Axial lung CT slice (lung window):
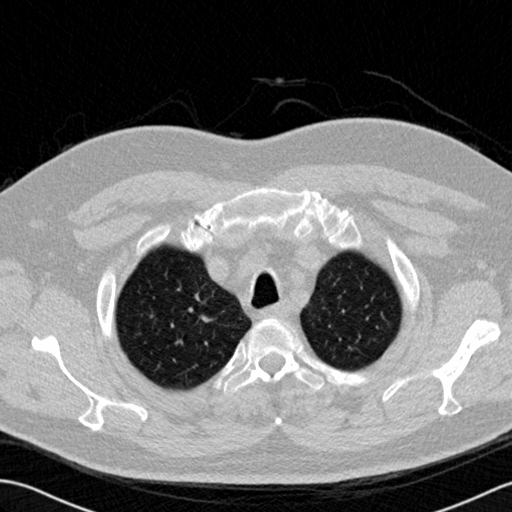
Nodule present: no